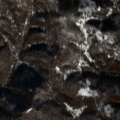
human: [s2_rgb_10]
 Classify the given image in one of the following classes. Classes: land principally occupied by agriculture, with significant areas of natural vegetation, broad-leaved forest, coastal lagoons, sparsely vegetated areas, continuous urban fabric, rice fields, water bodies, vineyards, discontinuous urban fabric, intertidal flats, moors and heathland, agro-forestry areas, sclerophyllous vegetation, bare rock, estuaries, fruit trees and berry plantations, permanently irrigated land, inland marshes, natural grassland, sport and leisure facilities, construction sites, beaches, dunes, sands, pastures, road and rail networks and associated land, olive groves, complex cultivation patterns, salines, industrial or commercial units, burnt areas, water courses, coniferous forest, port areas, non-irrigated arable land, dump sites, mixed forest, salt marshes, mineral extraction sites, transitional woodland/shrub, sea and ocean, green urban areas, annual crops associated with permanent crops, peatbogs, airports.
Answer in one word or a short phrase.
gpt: pastures, broad-leaved forest